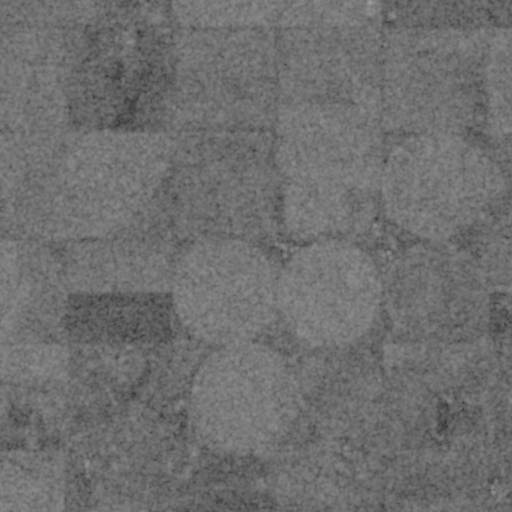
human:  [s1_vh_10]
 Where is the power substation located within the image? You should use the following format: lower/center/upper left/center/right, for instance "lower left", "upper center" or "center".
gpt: The power substation is located in the center right of the image.
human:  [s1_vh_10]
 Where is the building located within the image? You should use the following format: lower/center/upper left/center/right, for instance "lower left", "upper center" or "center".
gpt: The building is located in the center right of the image.
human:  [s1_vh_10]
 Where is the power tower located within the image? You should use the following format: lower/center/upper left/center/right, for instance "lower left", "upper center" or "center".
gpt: There is no power tower in the image.

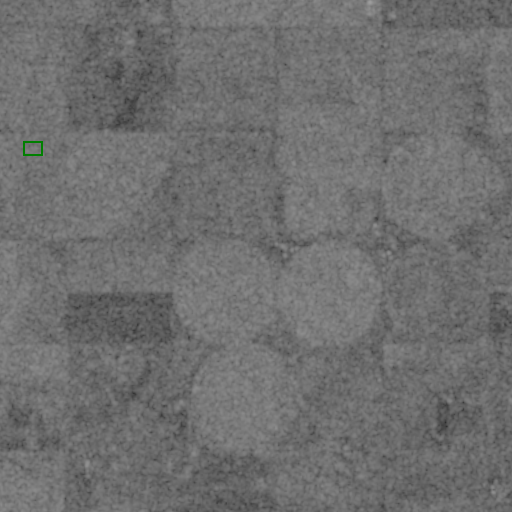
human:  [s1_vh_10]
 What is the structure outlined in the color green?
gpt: The structure outlined in green is a building.
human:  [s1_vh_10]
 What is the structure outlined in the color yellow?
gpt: There is no yellow outline.